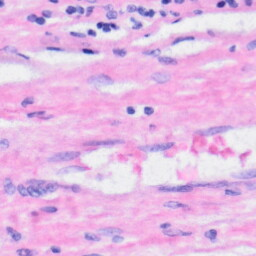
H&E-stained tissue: Liver